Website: walmart
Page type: payment
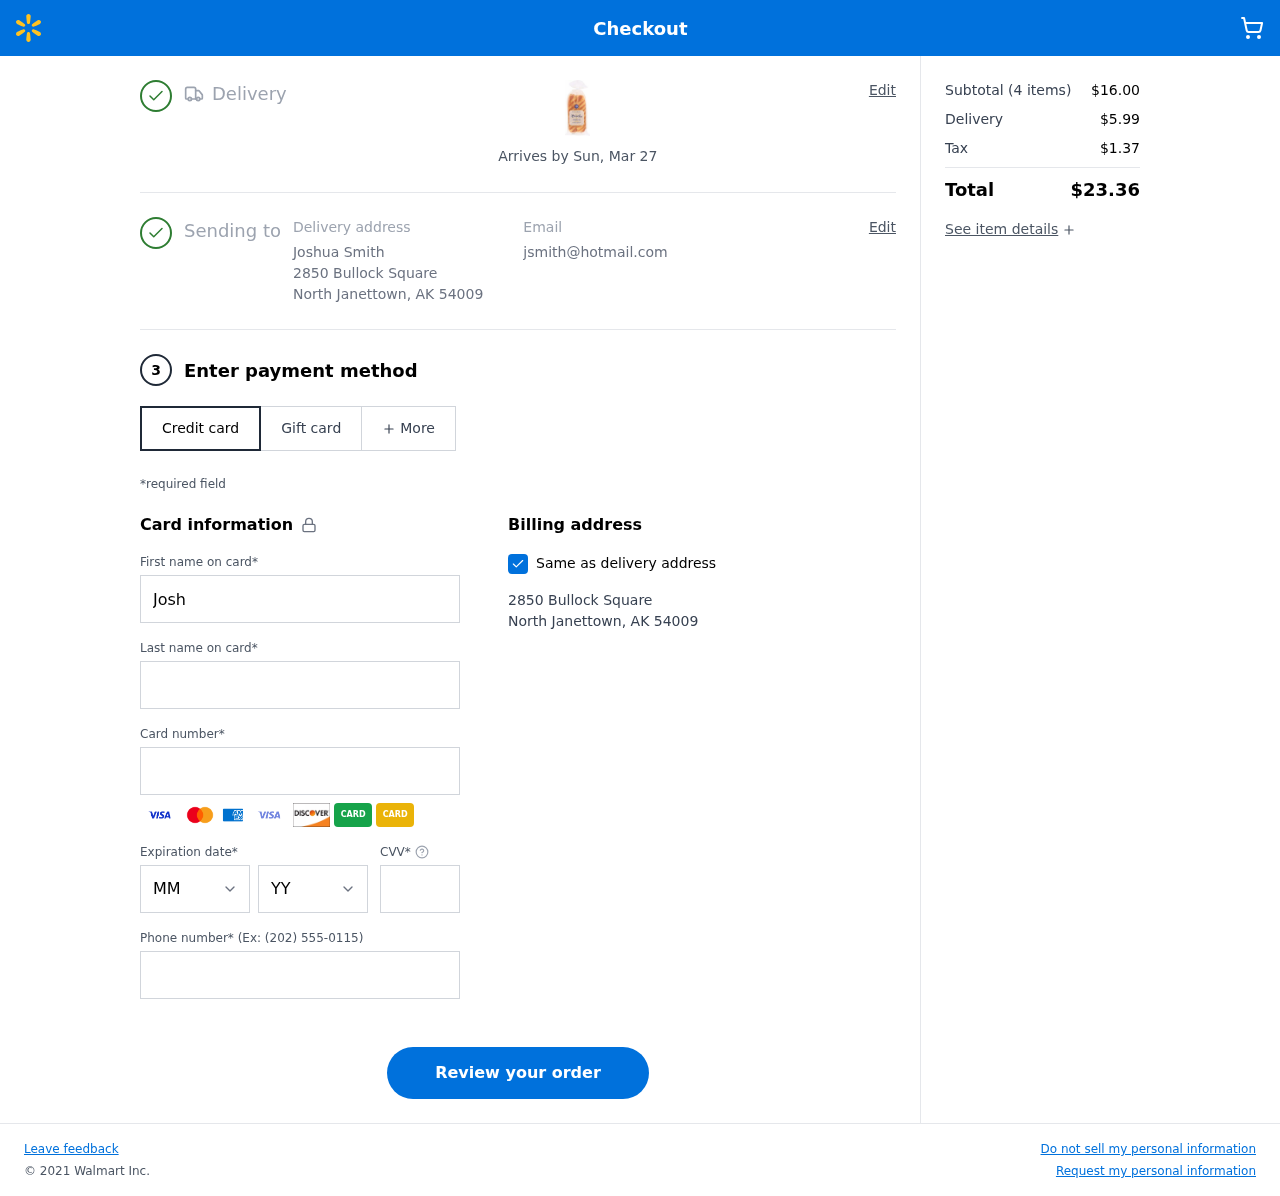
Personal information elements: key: PII_CARD_CVV
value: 1521
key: PII_CARD_EXPIRY_MONTH
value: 01
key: PII_CARD_EXPIRY_YEAR
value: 30
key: PII_CARD_NUMBER
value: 3438 9902 1948 089
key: PII_CITY
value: North Janettown
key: PII_EMAIL
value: jsmith@hotmail.com
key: PII_FIRSTNAME
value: Joshua
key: PII_FULLNAME
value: Joshua Smith
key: PII_LASTNAME
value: Smith
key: PII_PHONE
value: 5972588340
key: PII_POSTCODE
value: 54009
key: PII_STATE_ABBR
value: AK
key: PII_STREET
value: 2850 Bullock Square
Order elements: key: ORDER_DELIVERY_DATE
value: Arrives by Sun, Mar 27
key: ORDER_NUM_ITEMS
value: (4 items)
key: ORDER_SUBTOTAL
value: $16.00
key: ORDER_SHIPPING_COST
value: $5.99
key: ORDER_TAX
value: $1.37
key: ORDER_TOTAL
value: $23.36